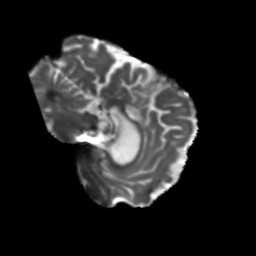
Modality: T2w
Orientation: sagittal
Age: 79
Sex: female
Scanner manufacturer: siemens
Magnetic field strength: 3 T
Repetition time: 5.25 s
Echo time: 0.08 s